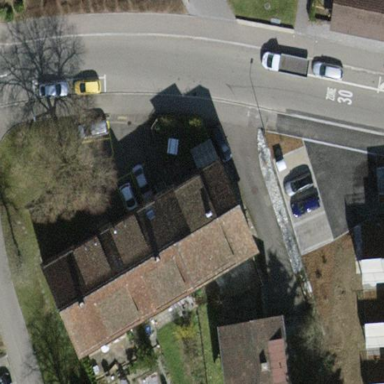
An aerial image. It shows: Building with tiled roof.